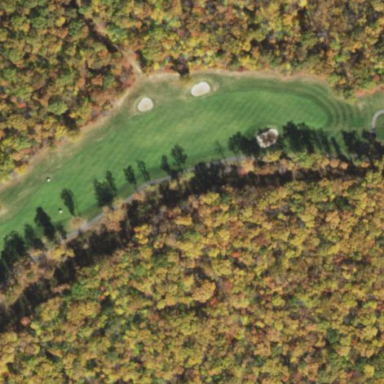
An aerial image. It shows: Grassy area designated as golf fairway.